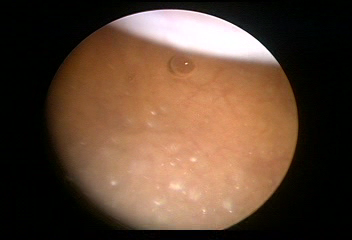
Modality: WLC
Class: Foreign bodies
Subclass: AirBubble
Bladder cancer association: No
Annotated structures: Air bubble